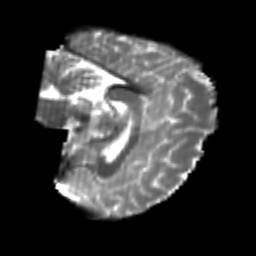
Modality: T2w
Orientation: sagittal
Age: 23
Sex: female
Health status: healthy
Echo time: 0.074 s